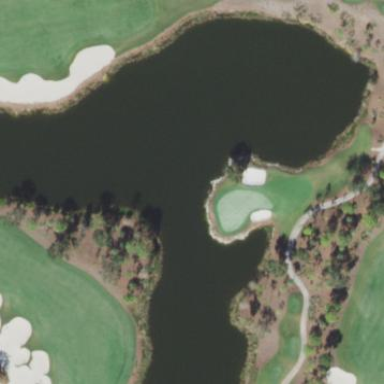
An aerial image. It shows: Area of rough grass used for golf.